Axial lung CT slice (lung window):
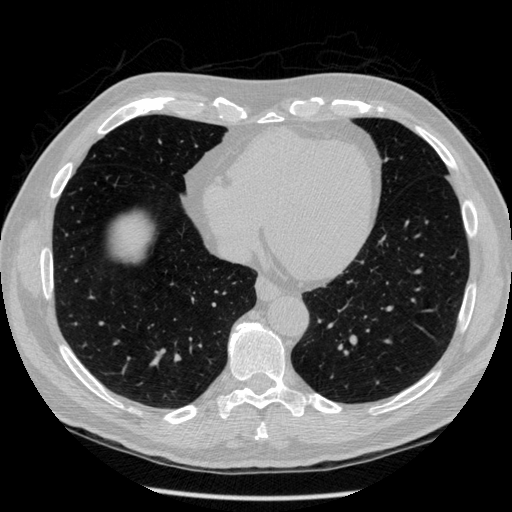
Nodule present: no